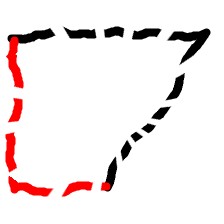
Shape: trapezoid